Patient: sex F, age 59
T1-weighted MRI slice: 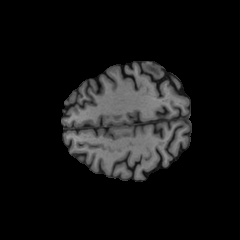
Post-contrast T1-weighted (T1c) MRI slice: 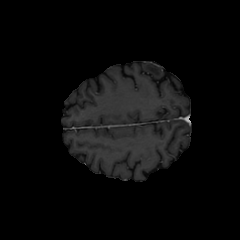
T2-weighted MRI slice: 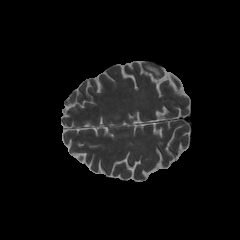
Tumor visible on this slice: yes
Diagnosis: Glioblastoma, IDH-wildtype
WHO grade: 4